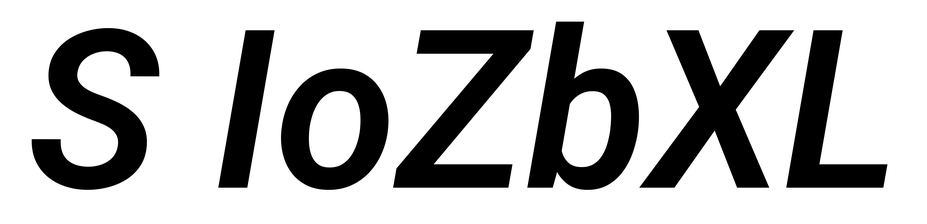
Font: Roboto-Italic_SemiBold_Italic